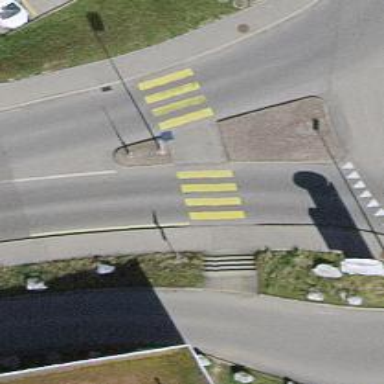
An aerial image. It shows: Asphalt footway with uncontrolled crossing. The crossing has markings.